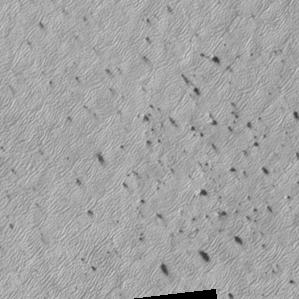
Label: frost